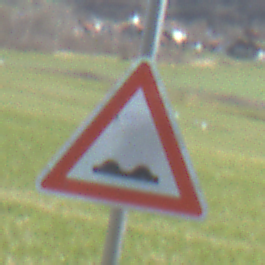
Verkehrszeichen: UnebeneFahrbahn
Umgebung: Outdoor, Nature
Tageszeit: MorningAfternoon
Wetter: PartlyCloudy
Licht: Natural
Jahreszeit: NotSpecified
Kontrast: HighContrast